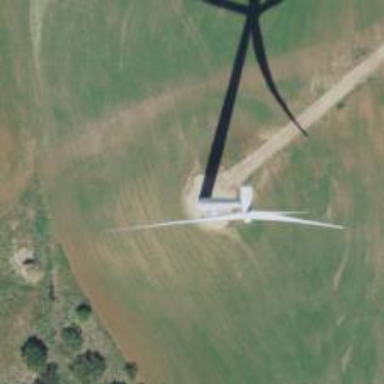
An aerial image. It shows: Wind generator powered by horizontal-axis wind turbine.